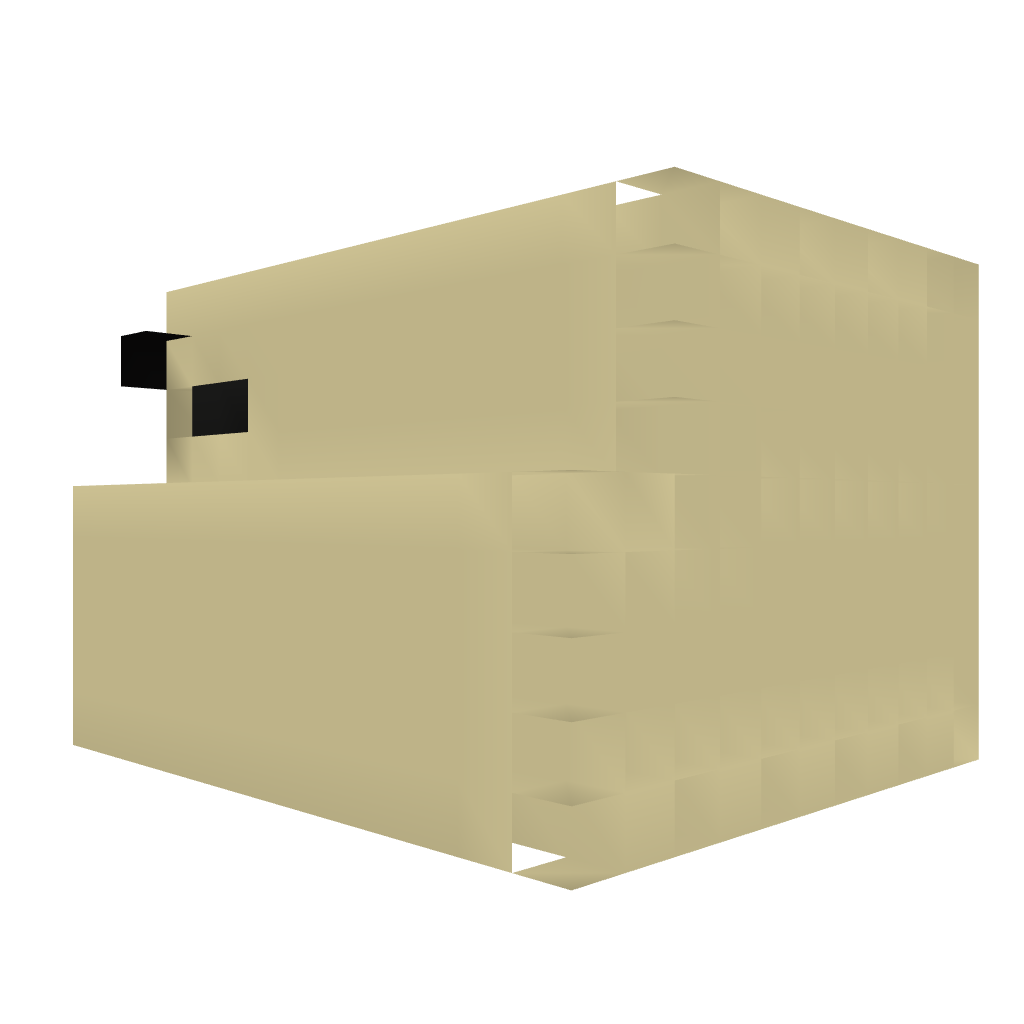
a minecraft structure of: Small Redstone House